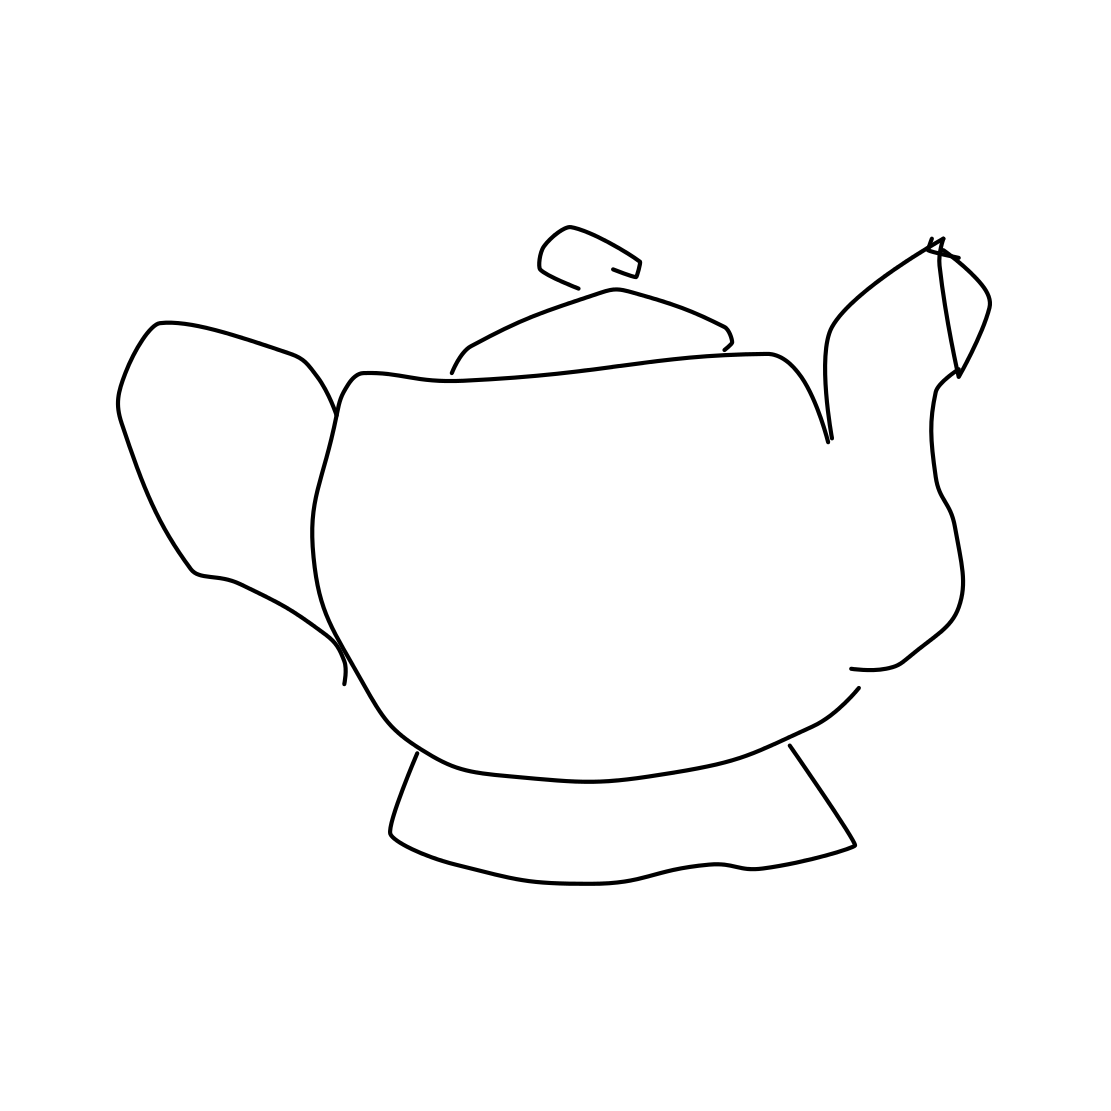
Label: teapot